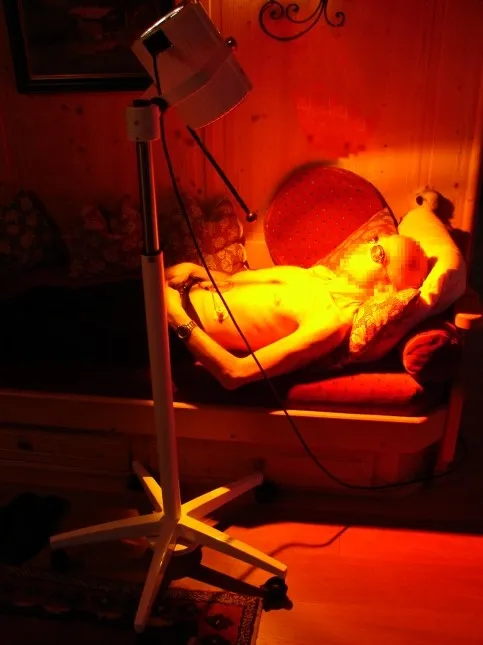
Irradiation with water-filtered infrared-A (wIRA) at home. . (A radiator for wIRA emits - besides wIRA - as well visible light.
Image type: medical_photograph (other_medical_photograph)